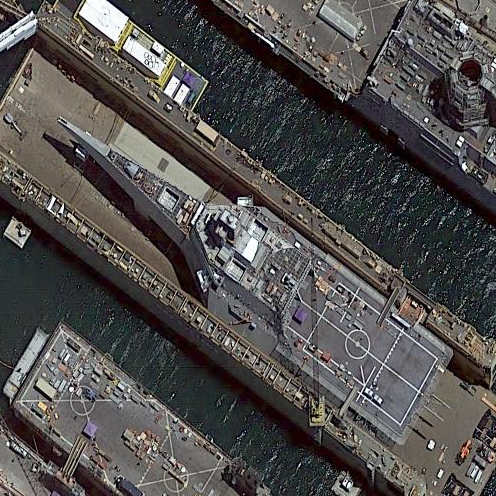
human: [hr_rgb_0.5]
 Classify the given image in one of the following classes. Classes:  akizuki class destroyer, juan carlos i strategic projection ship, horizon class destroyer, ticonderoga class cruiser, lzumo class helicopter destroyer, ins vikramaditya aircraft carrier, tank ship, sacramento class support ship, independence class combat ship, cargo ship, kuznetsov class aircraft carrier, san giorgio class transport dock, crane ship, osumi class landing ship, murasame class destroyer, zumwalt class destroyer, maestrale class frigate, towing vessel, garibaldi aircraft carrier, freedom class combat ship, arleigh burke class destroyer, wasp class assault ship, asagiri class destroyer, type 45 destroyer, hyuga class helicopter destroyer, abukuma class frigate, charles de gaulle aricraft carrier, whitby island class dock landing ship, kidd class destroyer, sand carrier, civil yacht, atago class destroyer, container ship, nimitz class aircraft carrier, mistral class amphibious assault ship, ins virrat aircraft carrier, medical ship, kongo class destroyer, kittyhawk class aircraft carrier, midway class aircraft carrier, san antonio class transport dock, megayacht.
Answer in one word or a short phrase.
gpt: Independence class combat ship